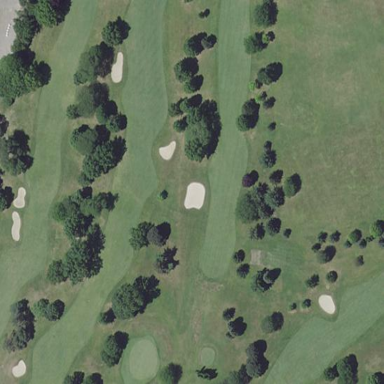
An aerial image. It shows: Grassy area designated as golf fairway.